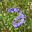
Label: 2